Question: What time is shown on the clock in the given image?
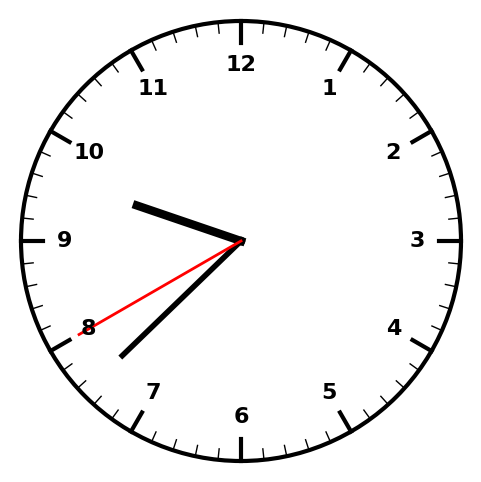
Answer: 09:37:40